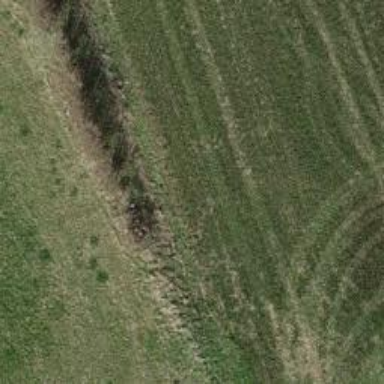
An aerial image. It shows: Hedge acting as barrier.